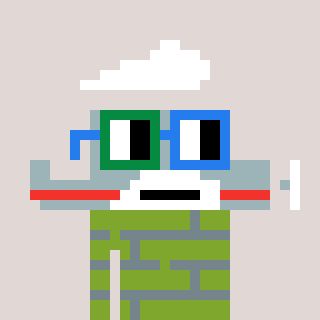
a pixel art character with square green and blue glasses, a plane-shaped head and a slimegreen-colored body on a warm background